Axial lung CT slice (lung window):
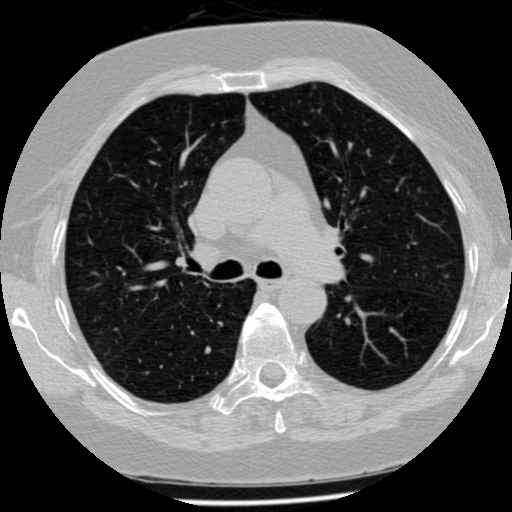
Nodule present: no